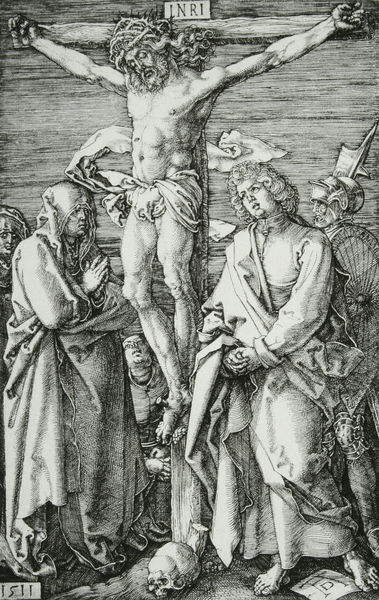
Titel: Kupferstich-Passion, 11 - Christus am Kreuz
Künstler: Albrecht Dürer
Standort: viele Standorte
Institution: Seriendruck
Schlagwörter: himmel, kopf, körper, mann, nackt, umhang, weiß, frauen, menschen, frau, grau, holz, männer, schwarz, tuch, haube, leute, menge, bart, arme, bibel, henker, johannes, kleidung, schädel, tod, tot, trauer, hände, hügel, wind, kirche, gewand, mantel, stoff, gewänder, krone, locken, renaissance, helldunkel, holzschnitt, datierung, grafik, lanze, soldaten, inschrift, ad, nagel, nägel, schild, hängen, lendentuch, kreuz, religion, druck, schwarzweiss, initialen, schraffur, radierung, stich, soldat, bleistift, helm, beten, gebet, ritter, rüstung, römer, karfreitag, skelett, totenkopf, christus, jesus, jesus christus, kreuzigung, ostern, sterben, leid, kruzifix, naturalistisch, dürer, heilig, maria, kupferstich, magdalena, sünde, beil, anbetung, gekreuzigt, betend, christen, dornenkrone, sense, gekreuzigter, juden, albrecht, albrecht dürer, passion, geand, golgatha, inri, am, albrech, 1511, kriegsknecht, ostergeschichte